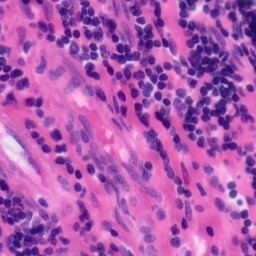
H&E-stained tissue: Tonsil